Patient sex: M
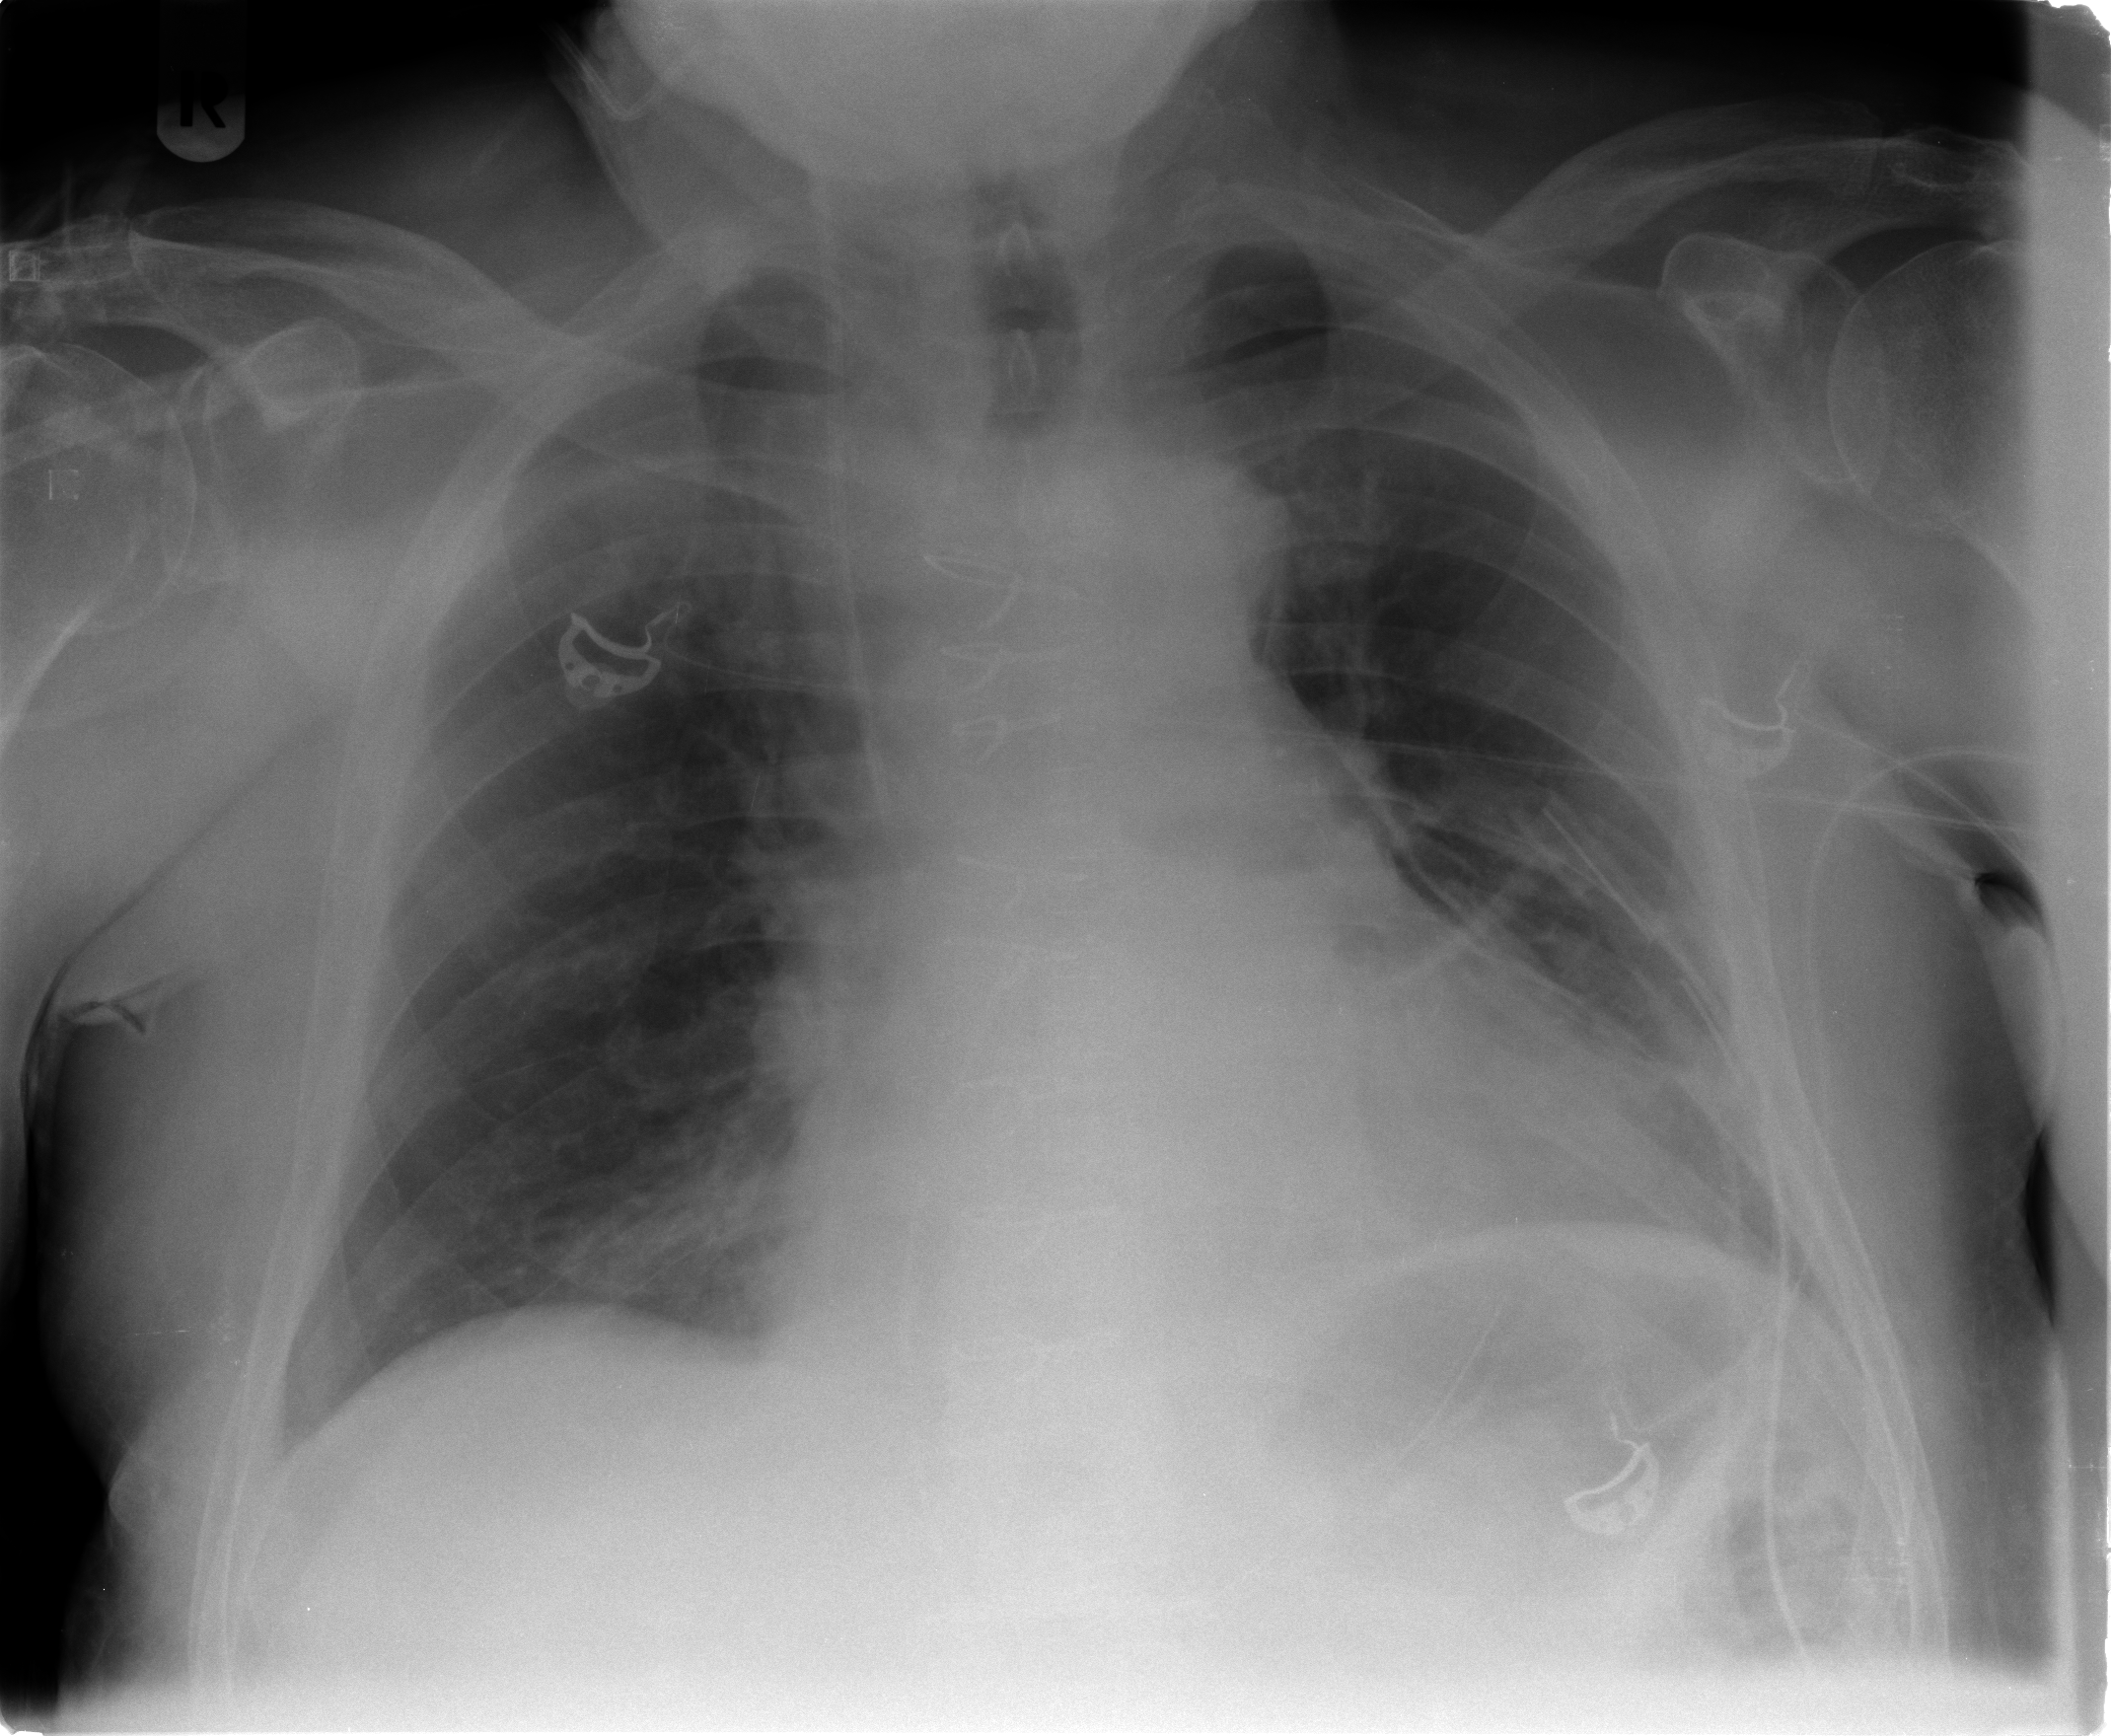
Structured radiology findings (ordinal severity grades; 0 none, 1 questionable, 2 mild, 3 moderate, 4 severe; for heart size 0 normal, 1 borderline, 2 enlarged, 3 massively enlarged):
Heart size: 1
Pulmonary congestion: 2
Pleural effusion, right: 0
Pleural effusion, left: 0
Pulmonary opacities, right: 0
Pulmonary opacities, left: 2
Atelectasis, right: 0
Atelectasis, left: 2